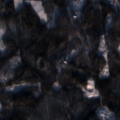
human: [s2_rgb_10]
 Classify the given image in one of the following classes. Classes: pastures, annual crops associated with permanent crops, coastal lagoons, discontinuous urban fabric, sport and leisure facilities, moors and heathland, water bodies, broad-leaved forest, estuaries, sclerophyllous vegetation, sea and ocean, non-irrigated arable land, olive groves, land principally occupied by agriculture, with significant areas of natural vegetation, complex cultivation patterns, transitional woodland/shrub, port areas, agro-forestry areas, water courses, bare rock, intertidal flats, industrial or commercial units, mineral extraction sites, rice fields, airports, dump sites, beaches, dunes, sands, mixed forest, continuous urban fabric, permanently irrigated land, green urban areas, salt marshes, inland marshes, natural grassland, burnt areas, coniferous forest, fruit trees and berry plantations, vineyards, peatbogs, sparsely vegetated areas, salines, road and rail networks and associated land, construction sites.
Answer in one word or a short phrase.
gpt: broad-leaved forest, coniferous forest, mixed forest, transitional woodland/shrub